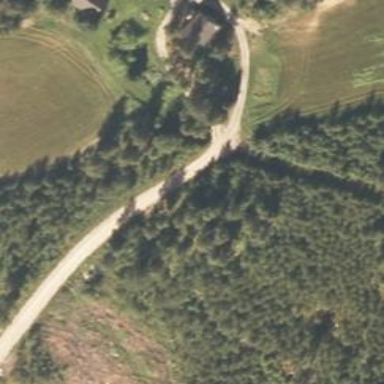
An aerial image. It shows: Driveway.